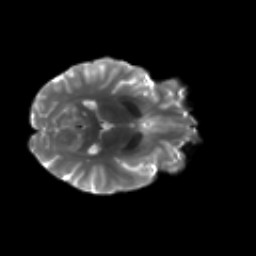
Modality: T2w
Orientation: axial
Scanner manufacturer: siemens
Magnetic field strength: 3 T
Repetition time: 4.16 s
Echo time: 0.0806 s